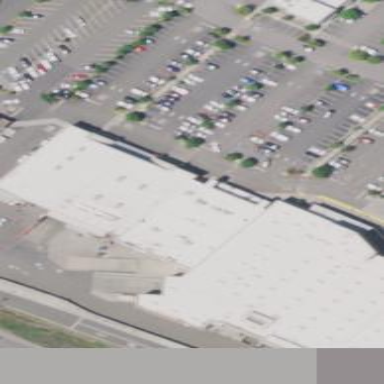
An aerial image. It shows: Supermarket located in building.